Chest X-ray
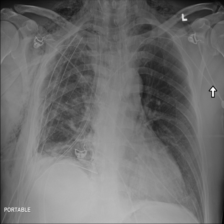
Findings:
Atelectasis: positive
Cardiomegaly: negative
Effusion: positive
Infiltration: negative
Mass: negative
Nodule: negative
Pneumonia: negative
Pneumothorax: positive
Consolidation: negative
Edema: negative
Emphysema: positive
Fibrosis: negative
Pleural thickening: negative
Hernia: negative